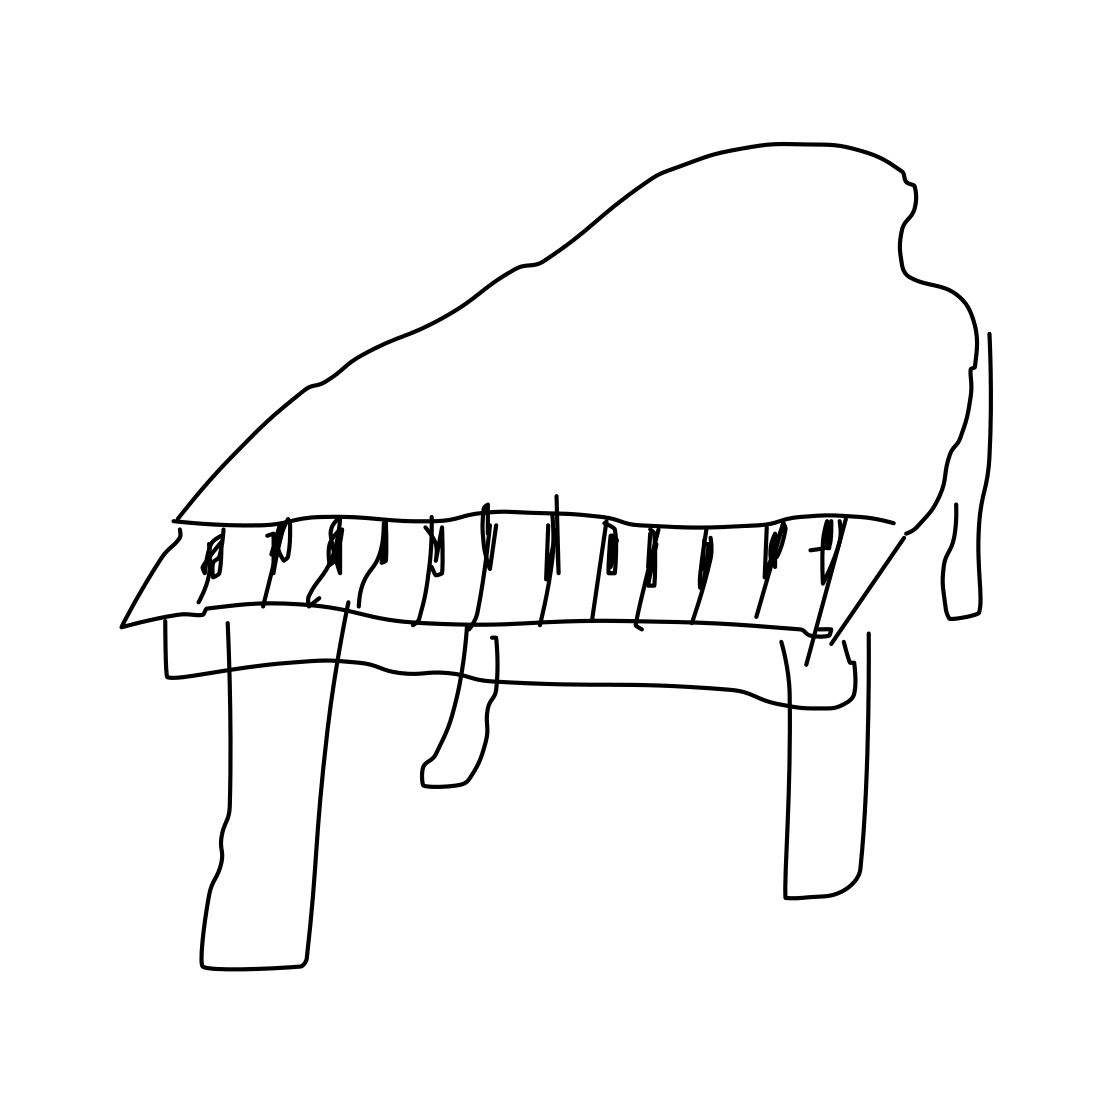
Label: piano